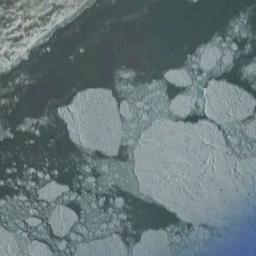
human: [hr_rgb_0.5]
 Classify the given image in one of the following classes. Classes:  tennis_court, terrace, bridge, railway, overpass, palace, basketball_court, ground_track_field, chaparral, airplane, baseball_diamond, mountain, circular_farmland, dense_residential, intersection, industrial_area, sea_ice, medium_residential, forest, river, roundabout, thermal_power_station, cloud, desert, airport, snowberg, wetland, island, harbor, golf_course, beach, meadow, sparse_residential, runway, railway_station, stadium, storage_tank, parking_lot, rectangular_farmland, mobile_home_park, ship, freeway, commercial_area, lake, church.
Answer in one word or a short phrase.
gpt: sea_ice